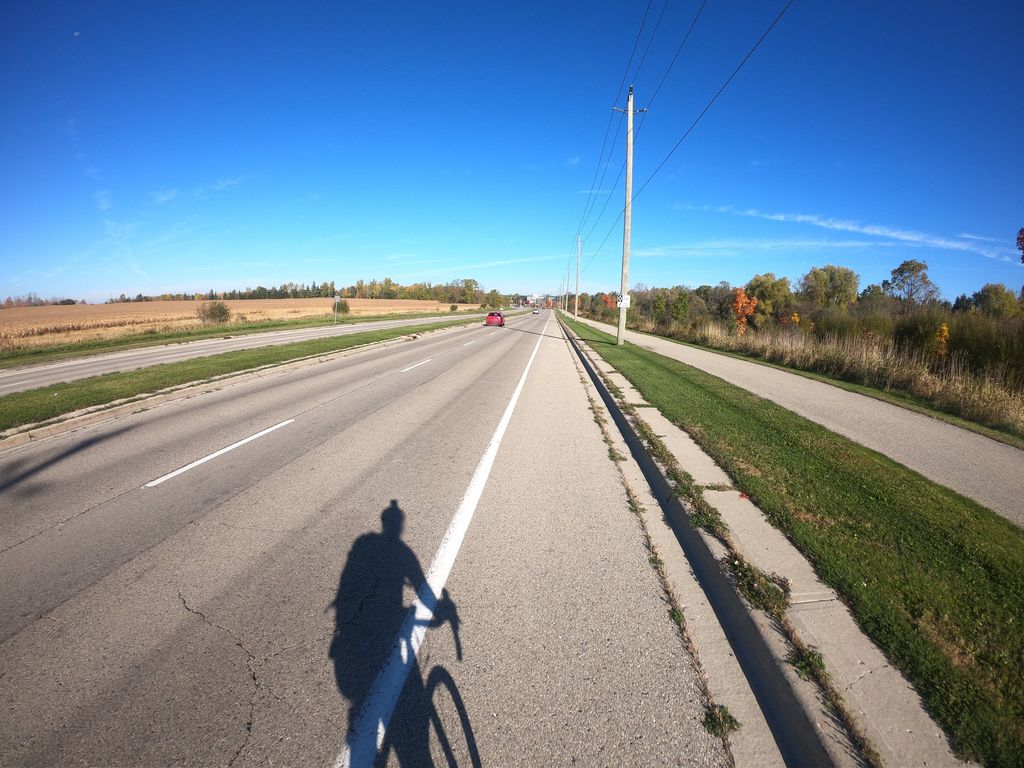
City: kitchener-waterloo